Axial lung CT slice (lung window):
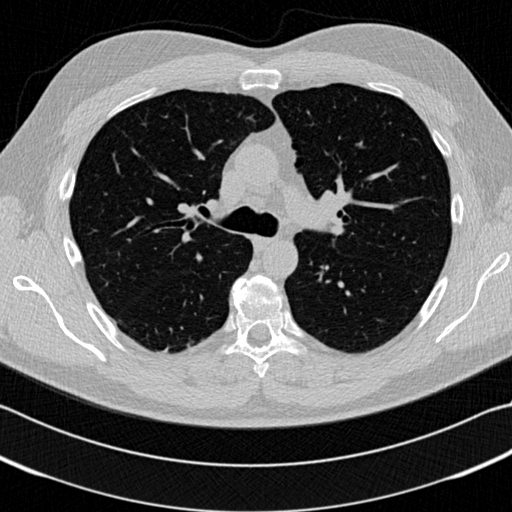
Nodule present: no